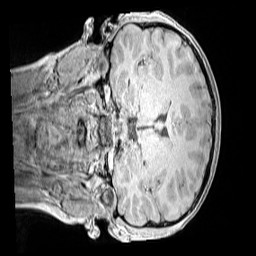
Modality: MP2RAGE
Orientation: coronal
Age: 10
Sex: male
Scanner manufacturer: siemens
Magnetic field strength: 3 T
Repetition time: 4 s
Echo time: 0.00299 s